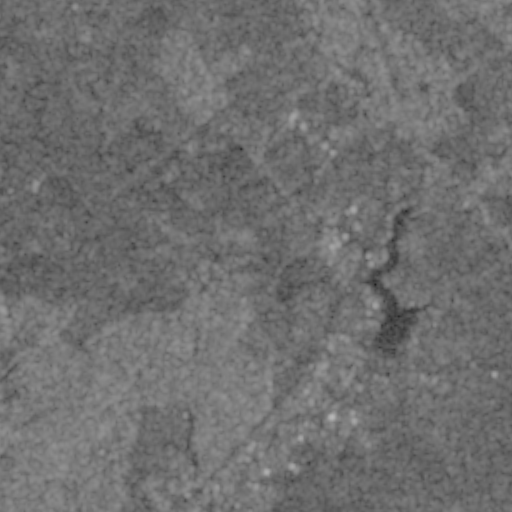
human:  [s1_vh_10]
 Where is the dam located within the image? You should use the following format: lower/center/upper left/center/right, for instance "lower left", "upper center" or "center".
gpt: The dam is located in the lower right of the image.
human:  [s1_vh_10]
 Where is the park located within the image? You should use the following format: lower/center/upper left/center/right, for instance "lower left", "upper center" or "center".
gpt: The park is located in the center left of the image.
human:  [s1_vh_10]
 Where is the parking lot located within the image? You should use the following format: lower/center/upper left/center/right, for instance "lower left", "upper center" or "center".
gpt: The parking lot is located in the center left of the image.
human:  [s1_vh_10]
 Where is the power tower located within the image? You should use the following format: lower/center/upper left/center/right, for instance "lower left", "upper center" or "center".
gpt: The power tower is located in the lower right of the image.
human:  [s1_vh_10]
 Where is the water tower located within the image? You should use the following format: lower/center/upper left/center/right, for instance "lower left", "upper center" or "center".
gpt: The water tower is located in the upper center of the image.
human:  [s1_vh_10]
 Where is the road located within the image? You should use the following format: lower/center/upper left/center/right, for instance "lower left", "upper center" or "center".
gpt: There is no road in the image.

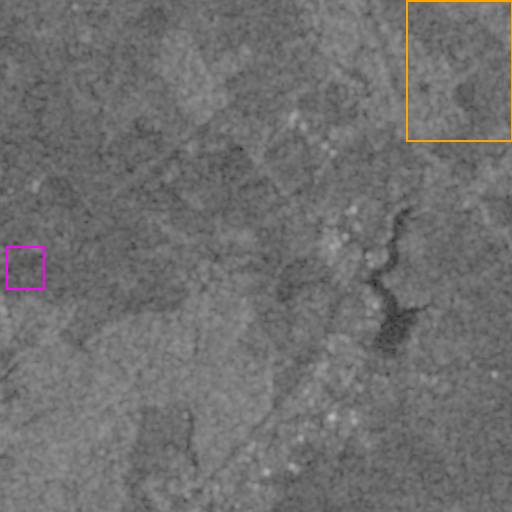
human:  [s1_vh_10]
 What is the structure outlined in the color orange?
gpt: The structure outlined in orange is a crop field.
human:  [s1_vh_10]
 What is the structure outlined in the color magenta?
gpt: The structure outlined in magenta is a park.
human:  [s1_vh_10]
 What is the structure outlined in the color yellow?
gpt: There is no yellow outline.